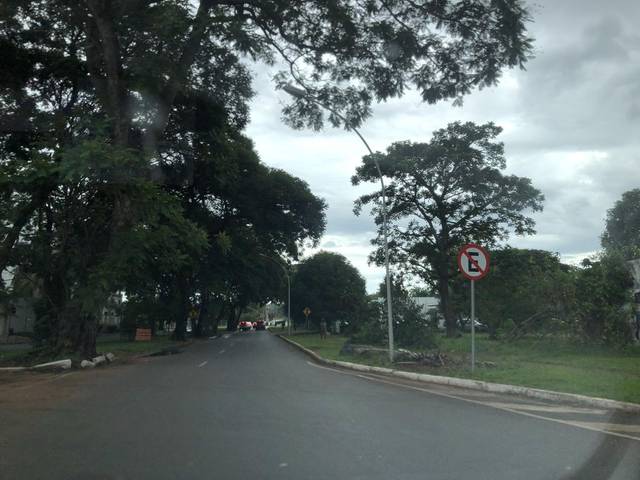
Region: Brazil
Coordinates: -15.818, -47.919